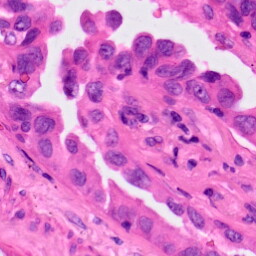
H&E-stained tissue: Lung